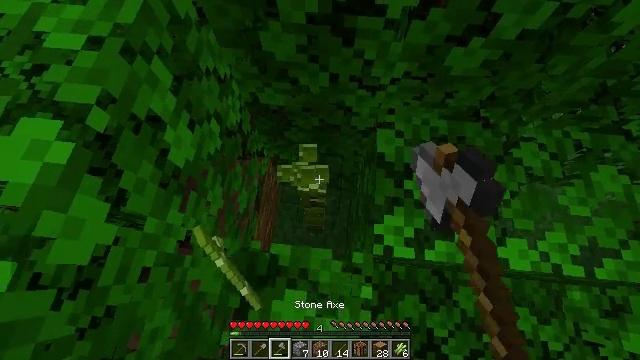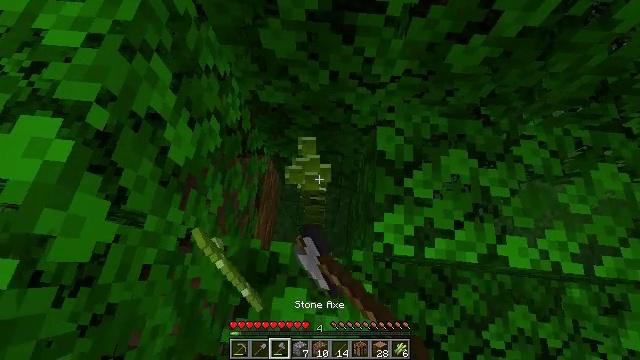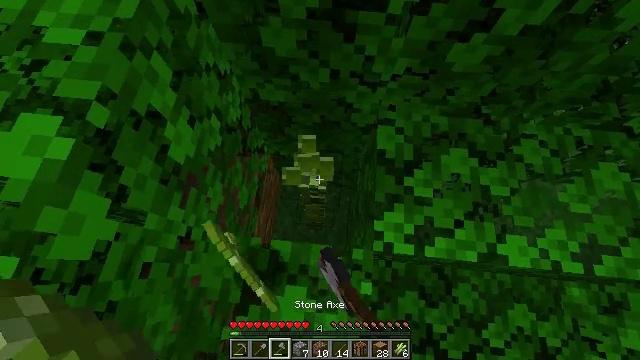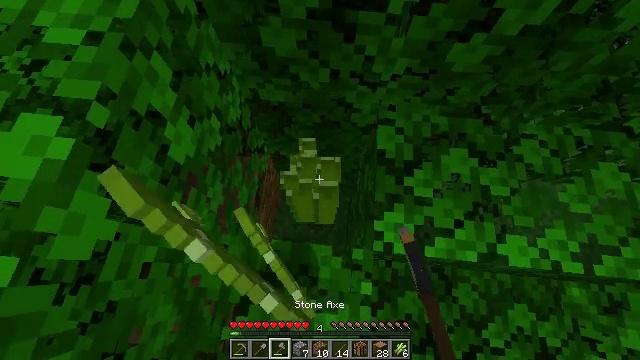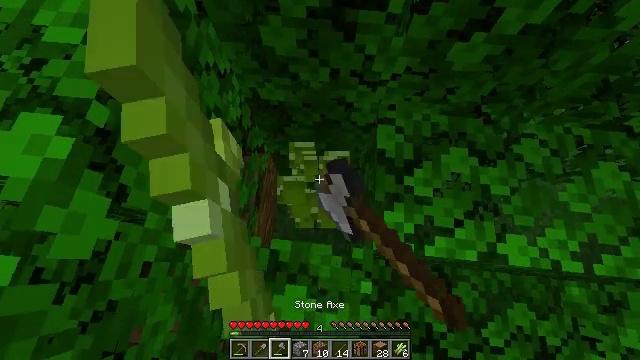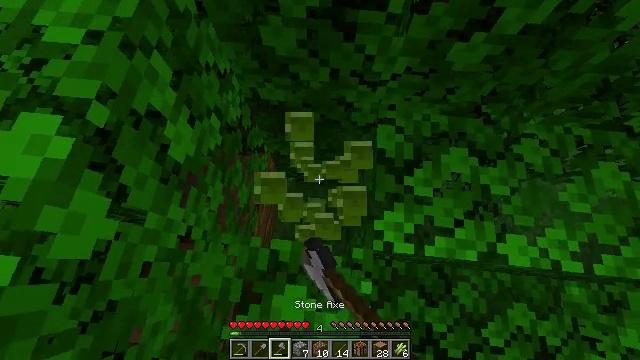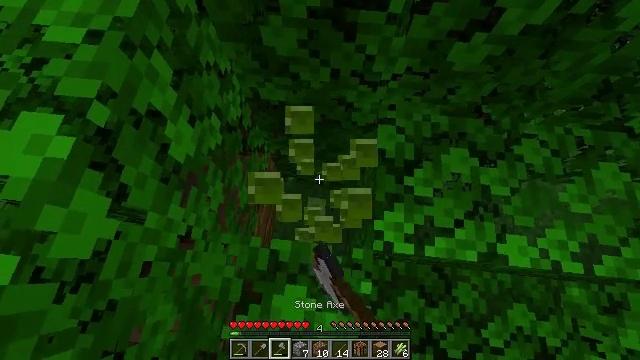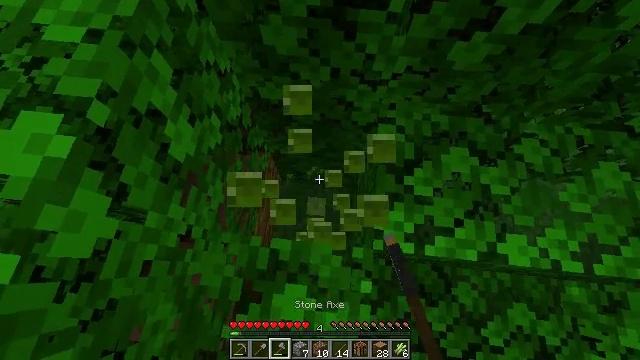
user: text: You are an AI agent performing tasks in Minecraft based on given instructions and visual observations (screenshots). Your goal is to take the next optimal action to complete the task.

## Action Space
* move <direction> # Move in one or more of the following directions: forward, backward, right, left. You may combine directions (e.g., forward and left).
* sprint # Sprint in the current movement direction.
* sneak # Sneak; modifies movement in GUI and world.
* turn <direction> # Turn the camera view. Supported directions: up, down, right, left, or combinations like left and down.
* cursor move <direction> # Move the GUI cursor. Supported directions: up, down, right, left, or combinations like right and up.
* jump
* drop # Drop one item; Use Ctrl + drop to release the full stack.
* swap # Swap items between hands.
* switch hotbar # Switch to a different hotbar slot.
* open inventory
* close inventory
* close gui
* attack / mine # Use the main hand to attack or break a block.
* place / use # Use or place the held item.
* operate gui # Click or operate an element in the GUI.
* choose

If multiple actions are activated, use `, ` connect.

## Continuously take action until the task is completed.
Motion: motion action
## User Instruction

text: Mine bamboo with your hand.
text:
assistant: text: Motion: attack / mine
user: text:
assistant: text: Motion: attack / mine
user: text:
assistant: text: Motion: attack / mine
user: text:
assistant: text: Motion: attack / mine
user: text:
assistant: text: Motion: attack / mine
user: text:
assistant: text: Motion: attack / mine
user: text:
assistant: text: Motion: attack / mine
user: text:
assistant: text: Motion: attack / mine